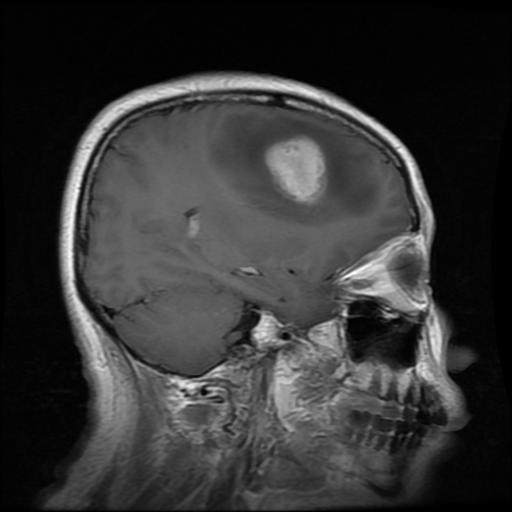
Label: meningioma